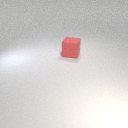
large red rubber cube